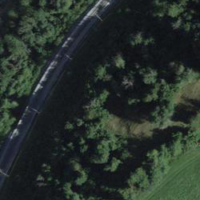
EUNIS habitat code: 44
Species observed at this site:
Mercurialis perennis